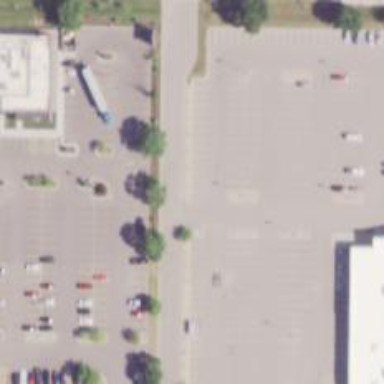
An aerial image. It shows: Retail area.